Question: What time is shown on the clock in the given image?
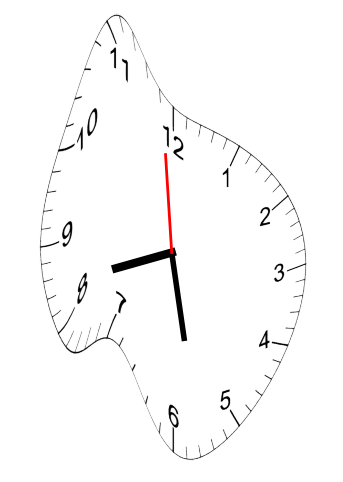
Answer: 08:27:59